Question: The auto-pairing of double quotes is a really strange issue <URL> but still persists. The issue is that for files of the extension .php, .html, the default font-style of auto-paired double quotes is not parseable. To show you what I mean, notice the font-style of the double quotes in the '<div>' on the left. Whereas with .js and .css files, the double quote auto-pairing has the proper font-style as shown in the '<div>' on the right>.
This must be a setting somewhere but I don't know Sublime Text2 (Mac OSX) so well. Thoughts?

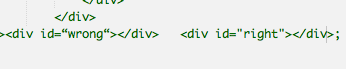
Answer: With the huge help from @JamieJag I've isolated the problem. Shift+" was producing what Sublime calls quotes and not the double quotes which are parseable as part of PHP or HTML code.
To fix the problem, I commented out everything in my SublimeText2 preferences->key bindings->user.
It's unclear to me whether one or all of these JSON object is responsible for the problematic behavior (though I'd guess the first JSON looks like the offender) but so far just commenting out the entire array solved my problem.
'''
/*[
// Auto-pair typographical quotes
{ "keys": ["""], "command": "insert_snippet", "args": {"contents": ""$0""}, "context":
[
{ "key": "setting.auto_match_enabled", "operator": "equal", "operand": true },
{ "key": "selection_empty", "operator": "equal", "operand": true, "match_all": true },
{ "key": "following_text", "operator": "regex_contains", "operand": "^(?: | |\)|"|;|\}|$)", "match_all": true },
{ "key": "selector", "operator": "equal", "operand": "text", "match_all": true }
]
},
{ "keys": ["""], "command": "insert_snippet", "args": {"contents": ""${0:$SELECTION}""}, "context":
[
{ "key": "setting.auto_match_enabled", "operator": "equal", "operand": true },
{ "key": "selection_empty", "operator": "equal", "operand": false, "match_all": true },
{ "key": "selector", "operator": "equal", "operand": "text", "match_all": true }
]
},
{ "keys": ["""], "command": "move", "args": {"by": "characters", "forward": true}, "context":
[
{ "key": "setting.auto_match_enabled", "operator": "equal", "operand": true },
{ "key": "selection_empty", "operator": "equal", "operand": true, "match_all": true },
{ "key": "following_text", "operator": "regex_contains", "operand": "^\"", "match_all": true },
{ "key": "selector", "operator": "equal", "operand": "text", "match_all": true }
]
},
// Smart quotes before & after word
{ "keys": ["""], "command": "insert_snippet", "args": {"contents": ""$0"}, "context":
[
{ "key": "setting.auto_match_enabled", "operator": "equal", "operand": true },
{ "key": "selection_empty", "operator": "equal", "operand": true, "match_all": true },
{ "key": "following_text", "operator": "regex_contains", "operand": "^\S", "match_all": true },
{ "key": "selector", "operator": "equal", "operand": "text", "match_all": true }
]
},
{ "keys": ["""], "command": "insert_snippet", "args": {"contents": ""$0"}, "context":
[
{ "key": "setting.auto_match_enabled", "operator": "equal", "operand": true },
{ "key": "selection_empty", "operator": "equal", "operand": true, "match_all": true },
{ "key": "preceding_text", "operator": "regex_contains", "operand": "^\S", "match_all": true },
{ "key": "selector", "operator": "equal", "operand": "text", "match_all": true }
]
}
]*/
'''